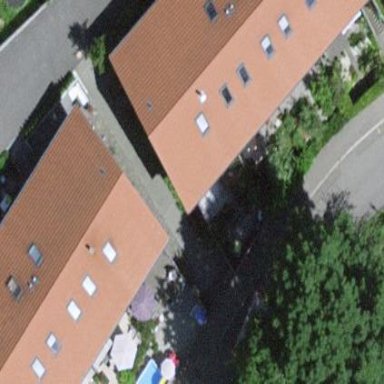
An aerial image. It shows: Simple house.